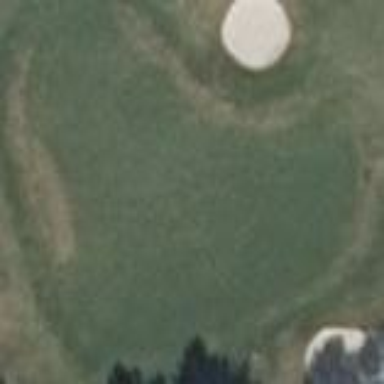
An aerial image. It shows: Golf green.